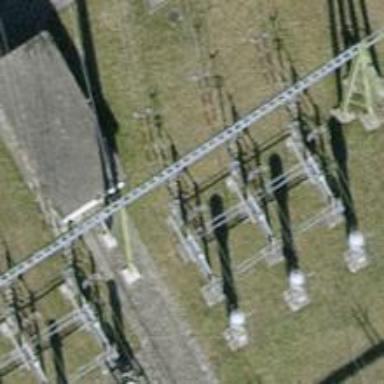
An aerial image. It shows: Insulator used in power equipment.